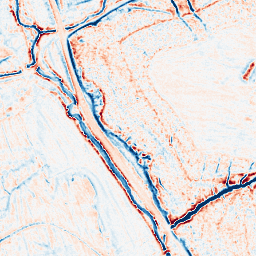
Category: classical
Decomposition family: gaussian
Decomposition parameters: sigma: 2
Upsampling method: linear_exact
Upsampling parameters: scale: 4
Upsampling scale: 4